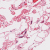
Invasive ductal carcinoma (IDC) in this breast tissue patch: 0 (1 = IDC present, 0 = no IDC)